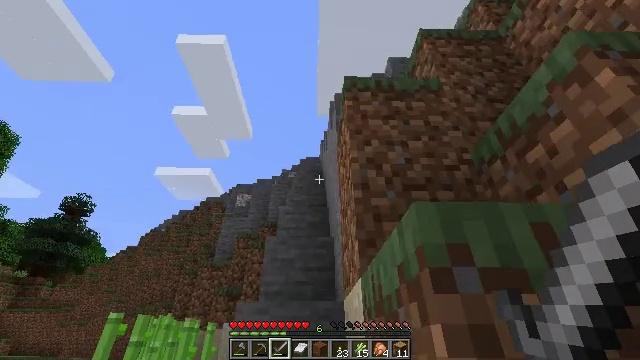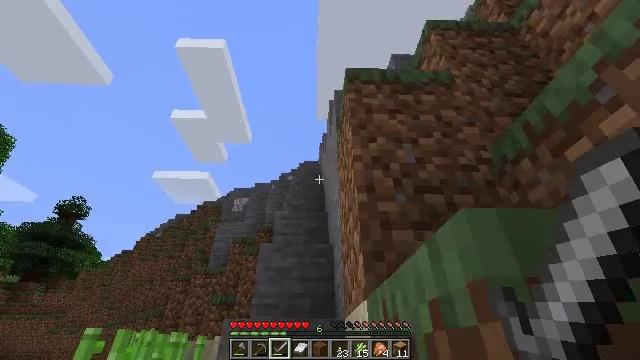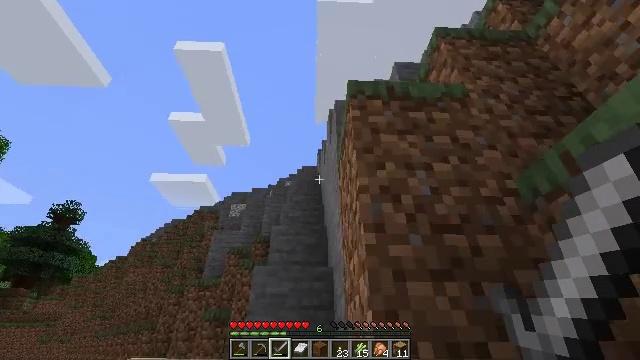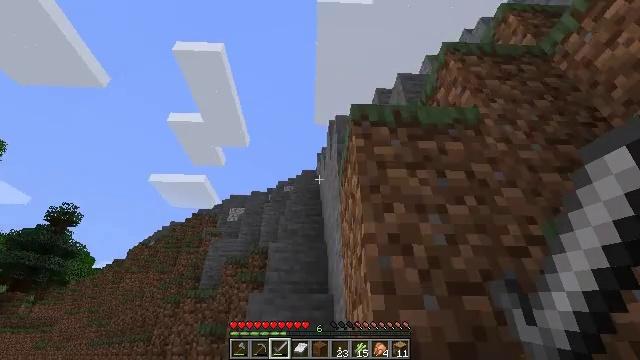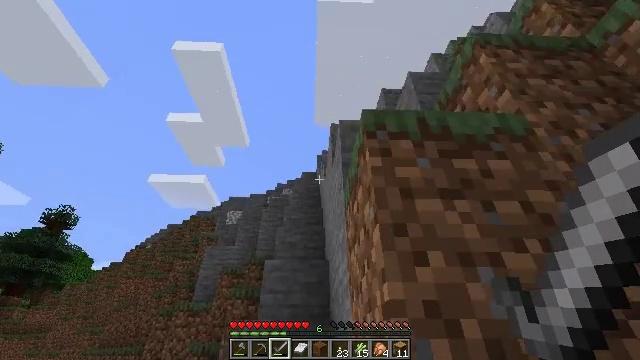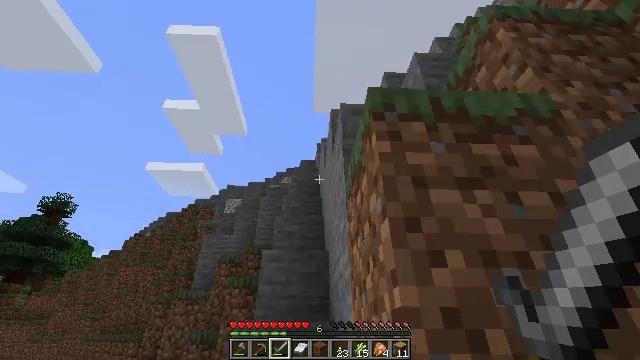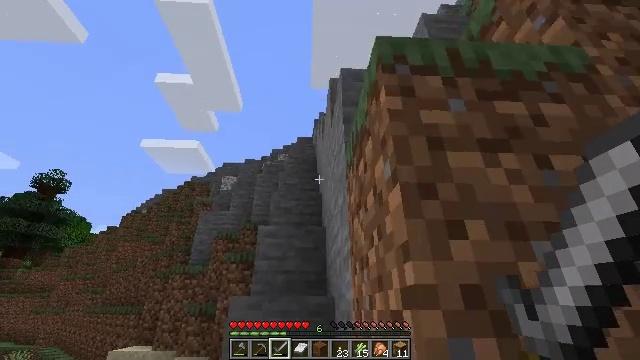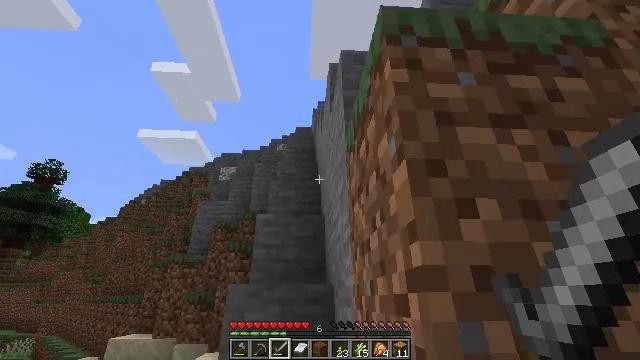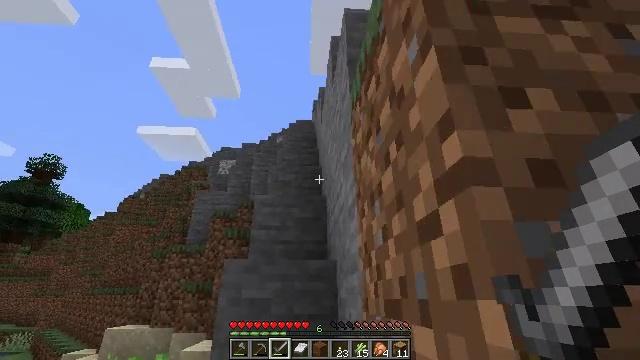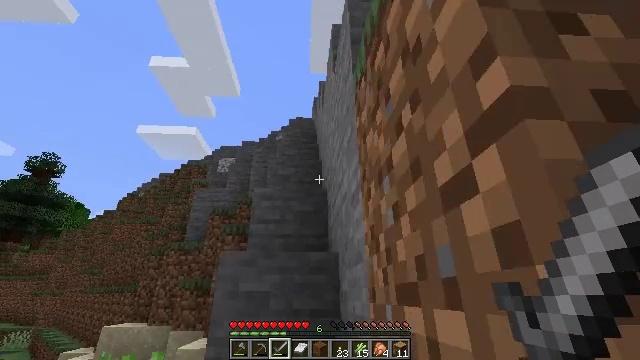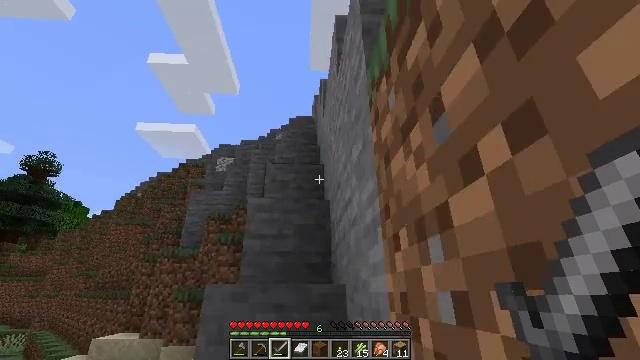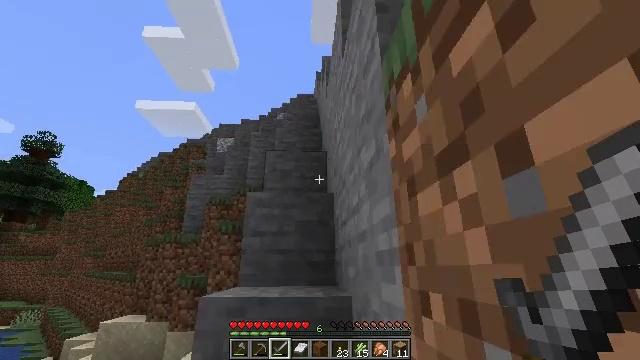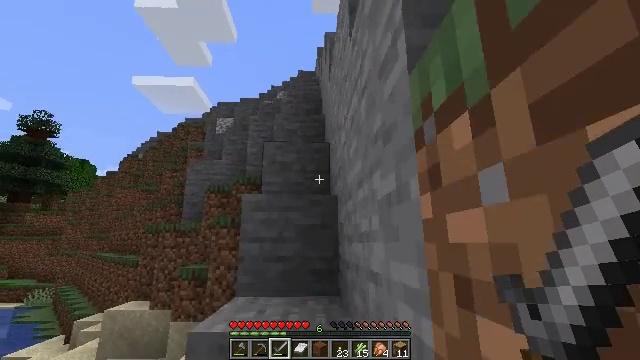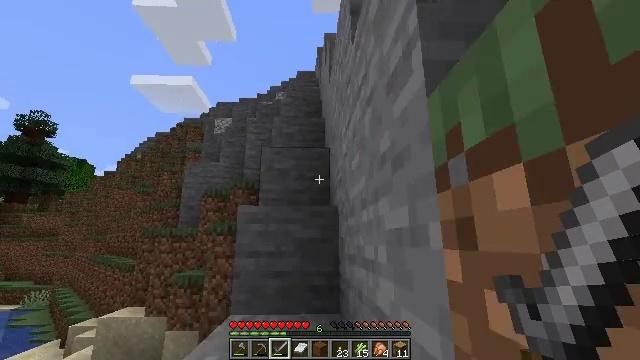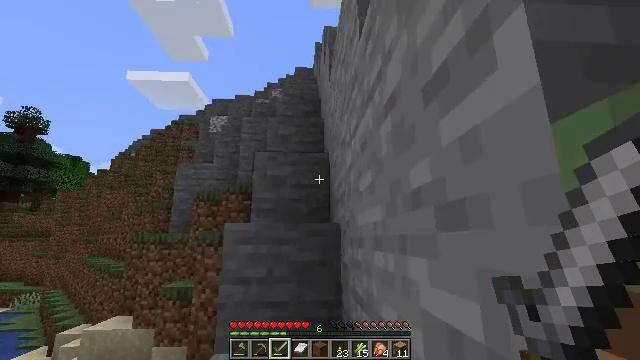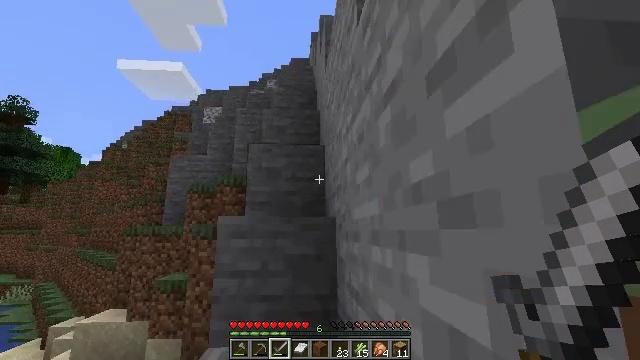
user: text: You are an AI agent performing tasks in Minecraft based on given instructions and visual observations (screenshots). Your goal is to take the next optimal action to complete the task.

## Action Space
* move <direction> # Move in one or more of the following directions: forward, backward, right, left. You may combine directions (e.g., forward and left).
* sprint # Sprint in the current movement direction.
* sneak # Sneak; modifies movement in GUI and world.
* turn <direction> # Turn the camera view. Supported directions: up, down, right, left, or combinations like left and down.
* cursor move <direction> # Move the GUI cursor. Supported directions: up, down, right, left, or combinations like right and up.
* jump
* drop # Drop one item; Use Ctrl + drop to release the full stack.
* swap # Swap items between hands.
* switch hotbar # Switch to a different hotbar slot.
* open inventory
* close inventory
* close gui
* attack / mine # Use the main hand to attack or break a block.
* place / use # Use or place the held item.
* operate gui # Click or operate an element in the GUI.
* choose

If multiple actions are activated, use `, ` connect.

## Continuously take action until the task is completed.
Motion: motion action
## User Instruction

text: Break the block to gather lily of the valley.
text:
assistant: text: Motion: move forward, jump
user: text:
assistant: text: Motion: move forward, jump
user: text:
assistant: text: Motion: move forward, jump
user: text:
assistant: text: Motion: move forward, jump
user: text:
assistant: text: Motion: move forward, turn down
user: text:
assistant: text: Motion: move forward, turn down
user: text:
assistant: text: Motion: move forward, turn down, jump
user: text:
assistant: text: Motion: move forward, jump
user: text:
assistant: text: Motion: move forward, jump
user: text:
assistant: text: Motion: move forward, jump
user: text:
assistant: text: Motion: move forward, turn down
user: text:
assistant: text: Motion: move forward, turn down
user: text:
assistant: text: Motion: move forward, jump
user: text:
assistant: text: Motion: move forward, jump
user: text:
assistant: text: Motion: move forward, turn right and down, jump
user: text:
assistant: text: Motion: move forward, jump
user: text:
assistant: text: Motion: move forward, turn down
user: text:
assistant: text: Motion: move forward, turn down
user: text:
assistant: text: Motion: move forward, turn down
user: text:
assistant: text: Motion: move forward, turn down, jump
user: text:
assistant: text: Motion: move forward, jump
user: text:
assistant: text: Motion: move forward, jump
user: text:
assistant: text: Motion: move forward, jump
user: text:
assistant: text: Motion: move forward
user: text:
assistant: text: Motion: move forward
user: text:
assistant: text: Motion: move forward, jump
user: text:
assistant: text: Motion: move forward, jump
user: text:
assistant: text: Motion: move forward, jump
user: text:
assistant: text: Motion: move forward, jump
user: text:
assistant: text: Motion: move forward